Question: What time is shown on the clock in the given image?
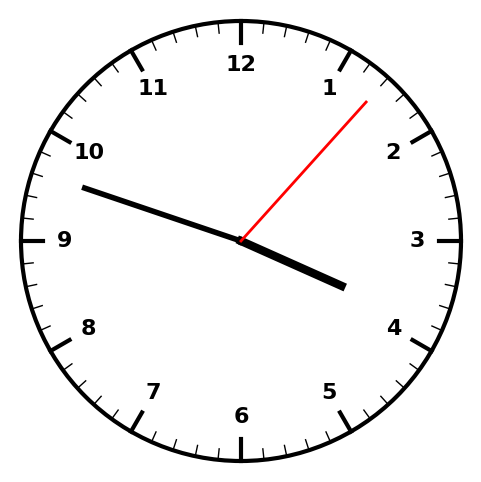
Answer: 03:48:07